Question: I am trying to install laravel in local machine. But got some error. I am using wamp, PHP version is 5.5.12 .
Please have a look at the screenshot below.

Thanks
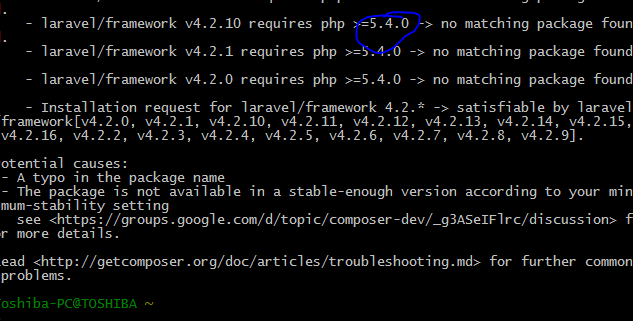
Answer: Do 'php --version' to see if the PHP executable used by the cmd is the same as the one used by wamp. It probably isn't. When installing a new PHP release, you also have to change your PATH environment variable to point to the new php executable.